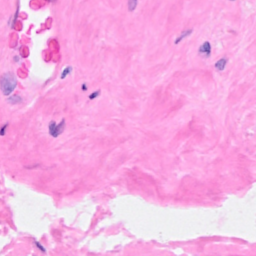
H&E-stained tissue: Breast